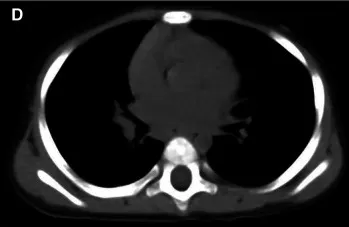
Chest CT scanning of the patient. CT mediastinal window on the 30th day of admission did not show pulmonary lymph node enlargement anymore.
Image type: radiology (ct)